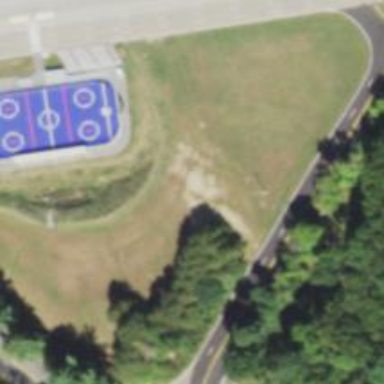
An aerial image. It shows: Street hockey rink for playing street hockey.